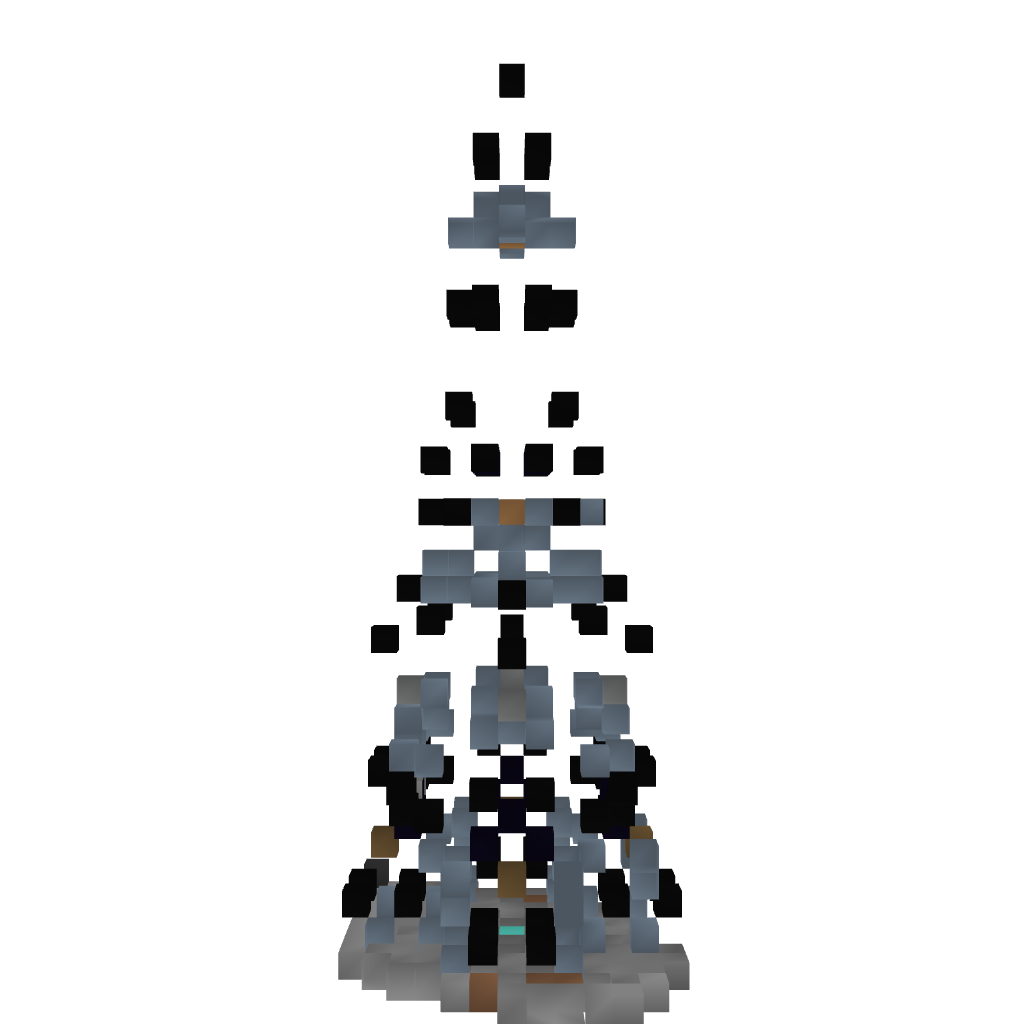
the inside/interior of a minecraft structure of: Magician Tower